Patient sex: M
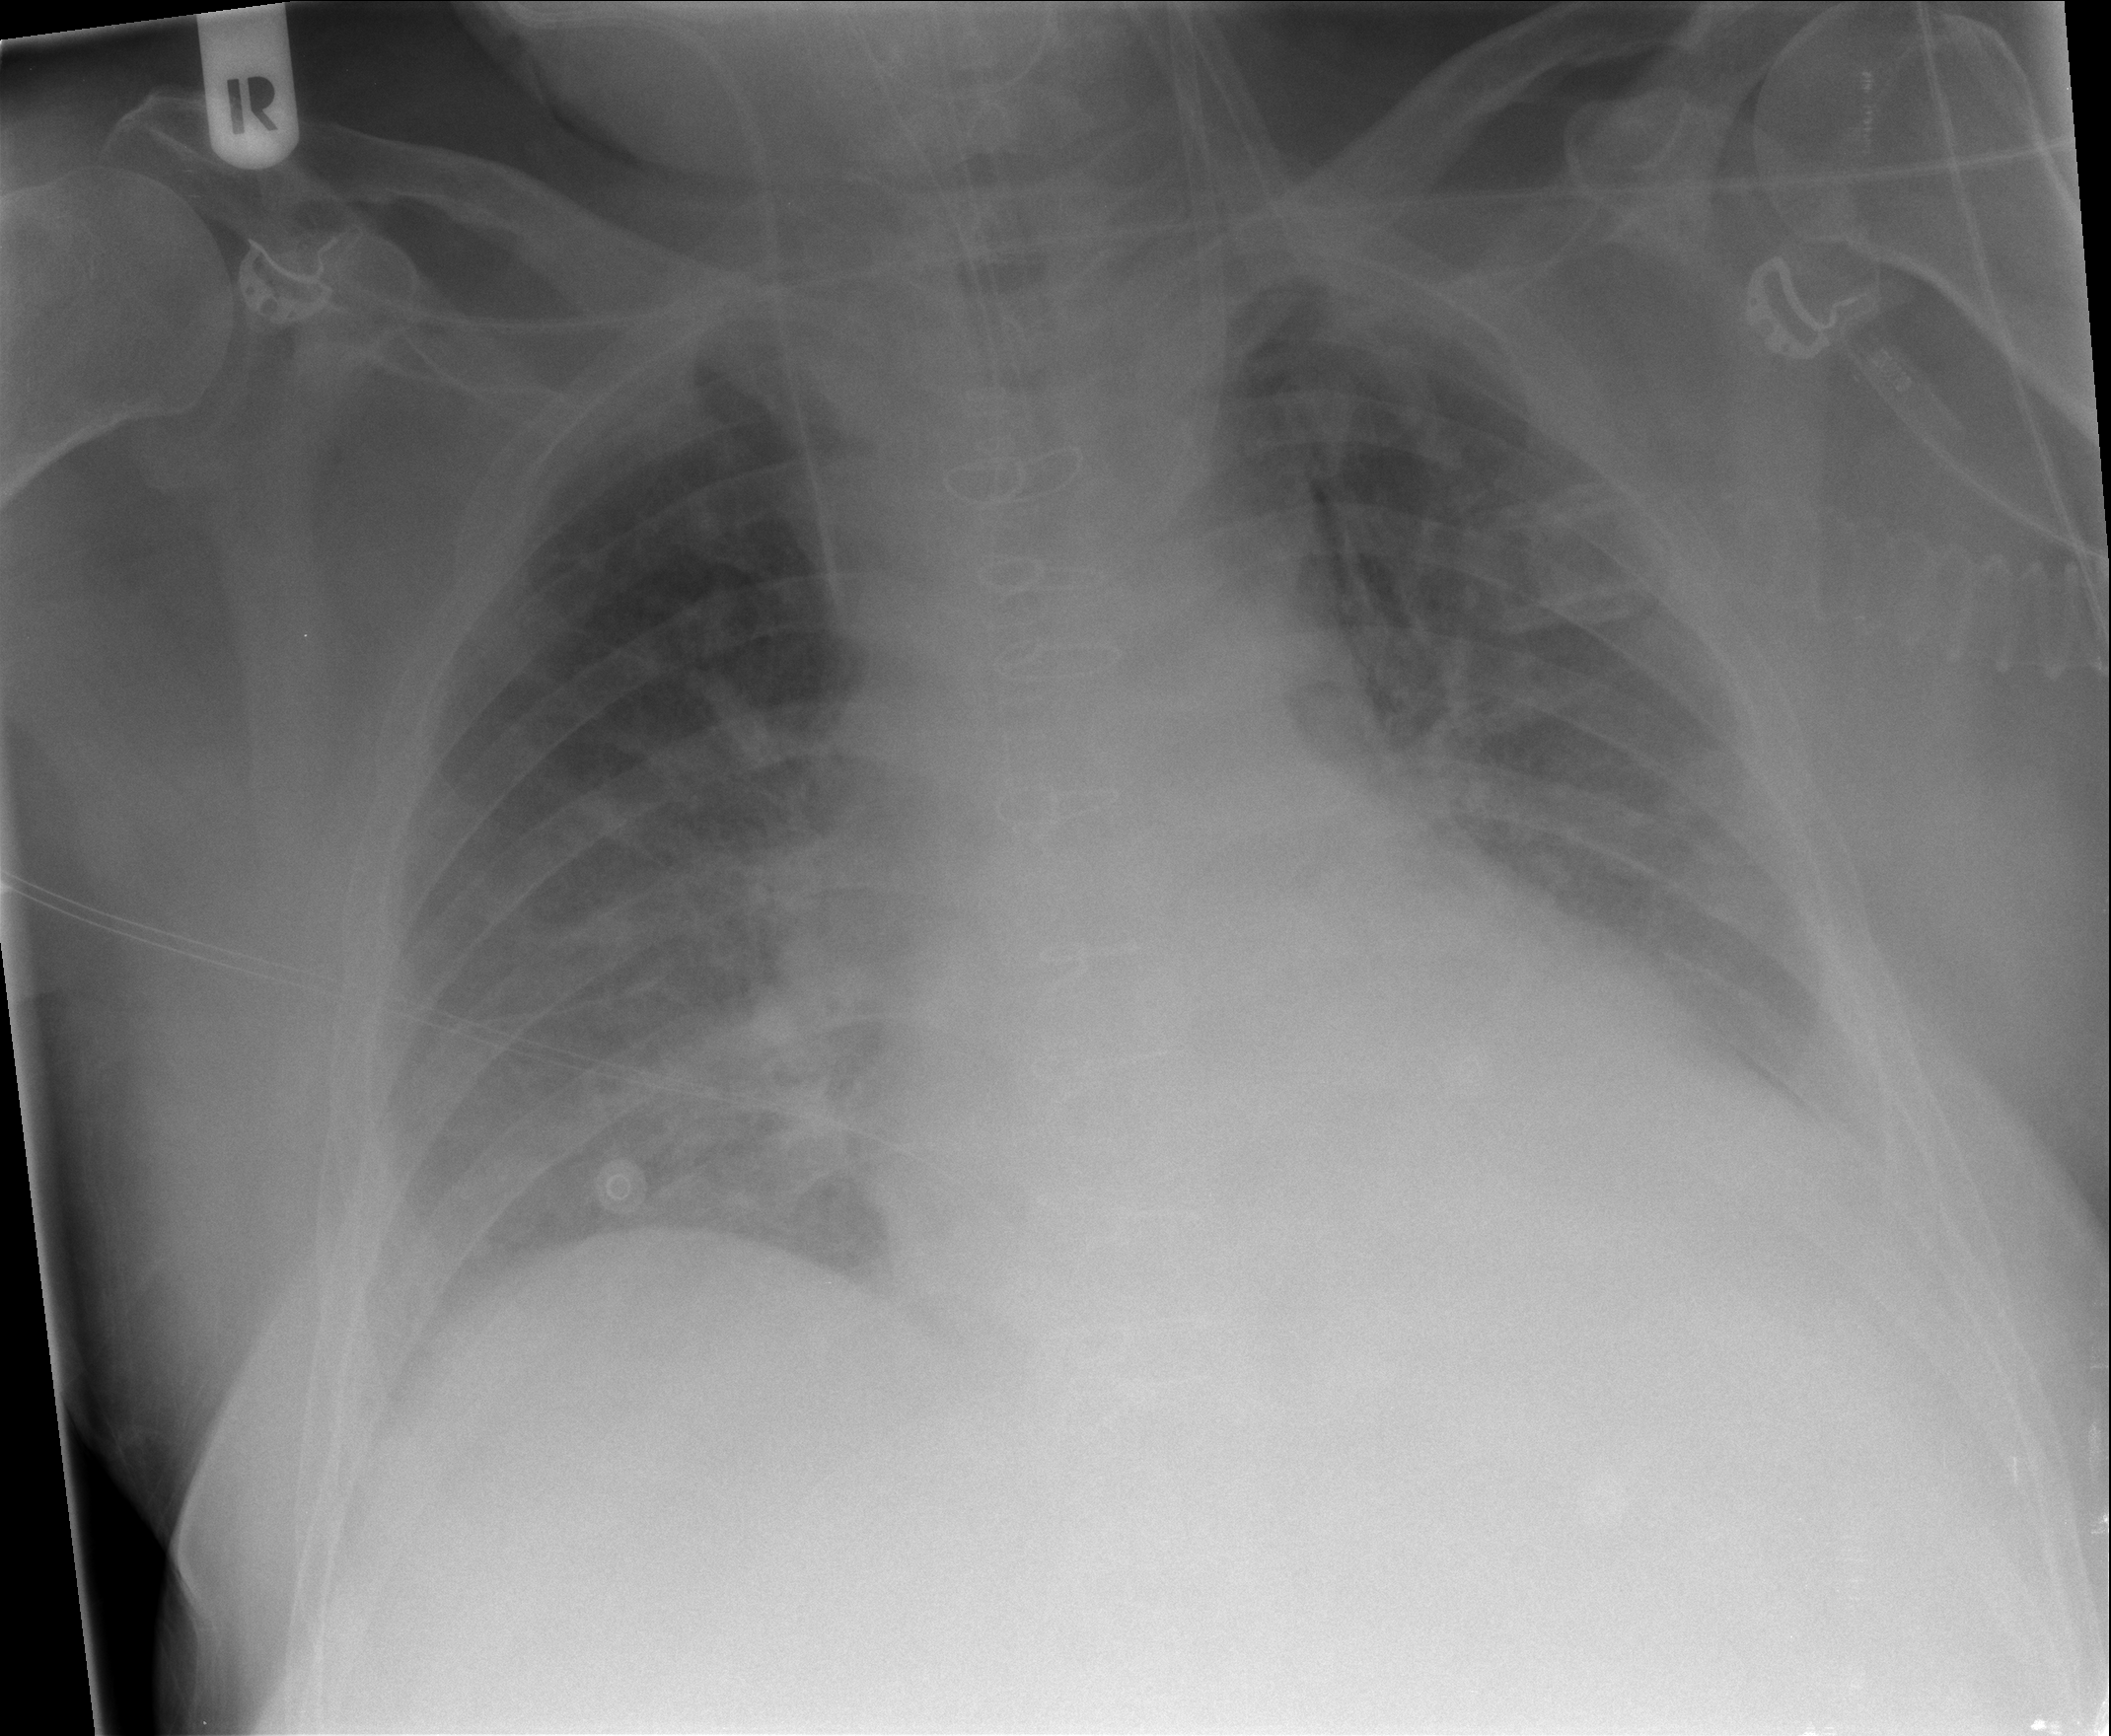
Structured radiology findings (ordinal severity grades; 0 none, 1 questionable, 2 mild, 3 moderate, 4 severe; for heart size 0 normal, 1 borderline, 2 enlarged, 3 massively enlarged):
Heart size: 2
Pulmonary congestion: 2
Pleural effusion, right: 0
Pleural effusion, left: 0
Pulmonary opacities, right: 0
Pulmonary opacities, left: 0
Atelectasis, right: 0
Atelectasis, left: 2